Question: I have an image that has some CSS: 'width:100%;'
Now the image is around '560px' high, but I wish to only select 300px of the image, cutting off the top and bottom of the image without squashing it.
Is it possible to do this?
I have looked at 'crop' but you have to select the portions to do this, and so it won't work when trying to get just the middle.

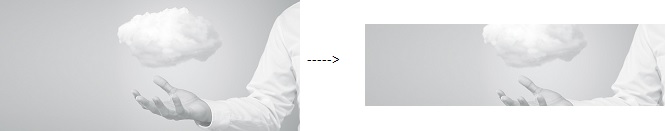
Answer: Try this.
This is using "clip-path" CSS value.
This was mentioned in @Sam Jacob's post.
'''
<style>
.clip-me {
position: absolute;
clip: rect(110px, 160px, 170px, 60px);
/* values describe a top/left point and bottom/right point */
clip-path: inset(10px 20px 30px 40px); /* or "none" */
/* values are from-top, from-right, from-bottom, from-left */
}
</style>
<img class="clip-me" src="thing-to-be-clipped.png">
'''
Note: This CSS property does work in IE.